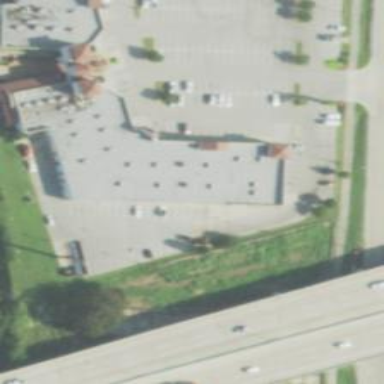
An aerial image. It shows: Retail building.